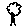
Label: tree